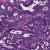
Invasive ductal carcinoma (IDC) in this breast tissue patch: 1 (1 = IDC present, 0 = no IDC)